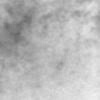
Label: no_change